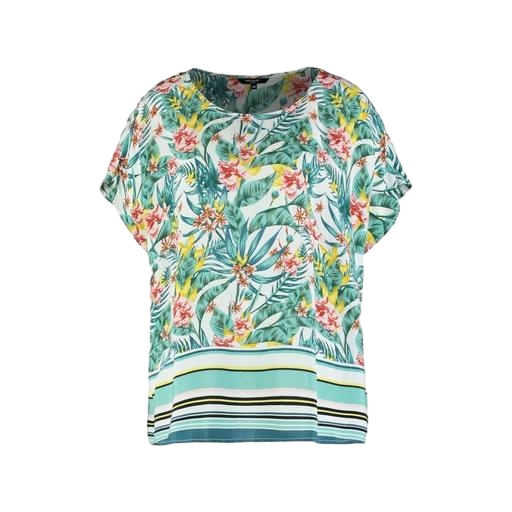
multicolor floral-print t-shirt only macy, blue plus size printed t-shirt only macy, tropical looking shirt, white background